Aerial crown-view tile of a tropical tree (Barro Colorado Island, Panama), acquired 20250915:
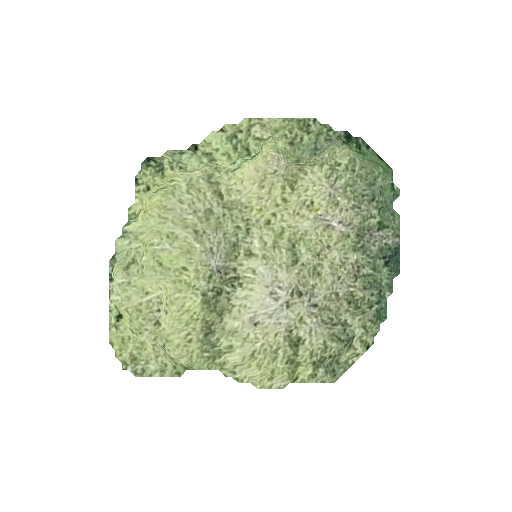
Species: Quararibea asterolepis
GBIF accepted scientific name: Quararibea asterolepis
Crown area: 92.107 m²